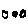
Label: flower